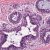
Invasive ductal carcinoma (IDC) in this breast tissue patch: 0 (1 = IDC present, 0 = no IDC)